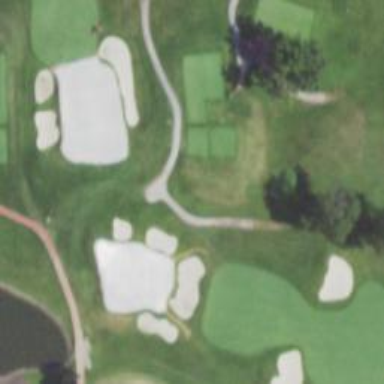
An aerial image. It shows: Well-maintained path intended for golf.